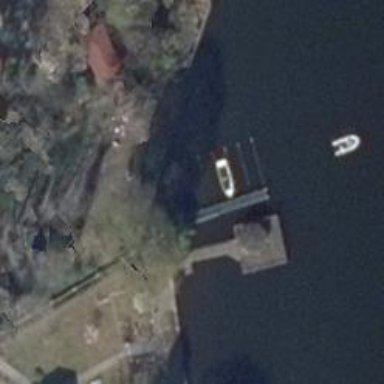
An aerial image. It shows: Slipway on leisure land.